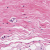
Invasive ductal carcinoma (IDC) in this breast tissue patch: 0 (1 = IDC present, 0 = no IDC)